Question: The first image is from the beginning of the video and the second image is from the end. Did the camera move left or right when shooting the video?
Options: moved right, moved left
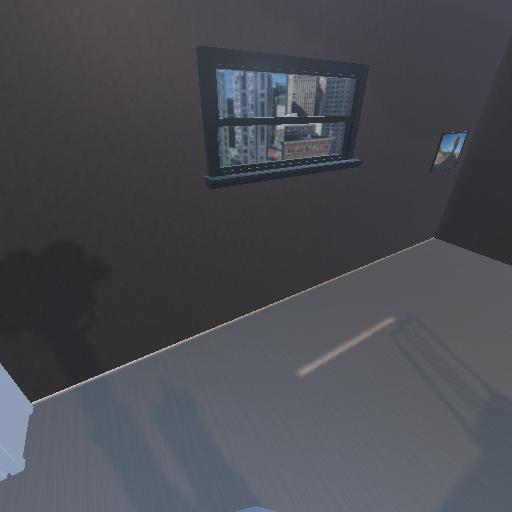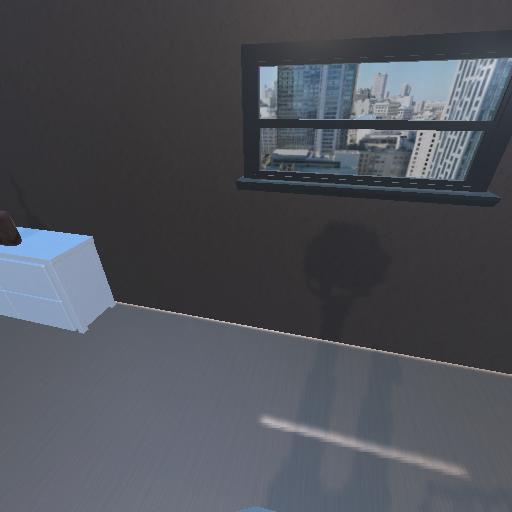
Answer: moved right